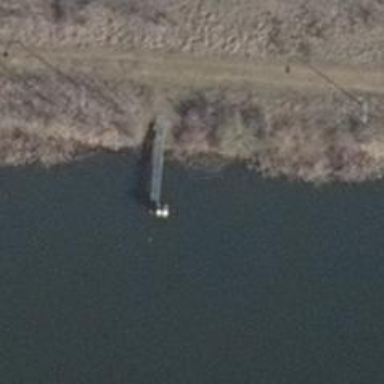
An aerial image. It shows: Man-made pier.